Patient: sex F, age 75
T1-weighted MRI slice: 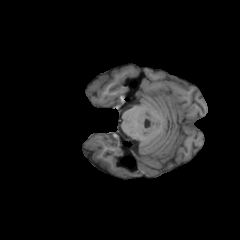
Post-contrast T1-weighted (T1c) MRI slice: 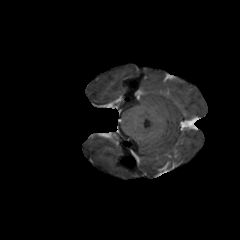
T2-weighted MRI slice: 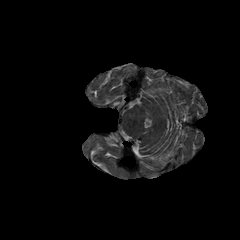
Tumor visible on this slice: no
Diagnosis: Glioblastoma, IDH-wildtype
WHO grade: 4